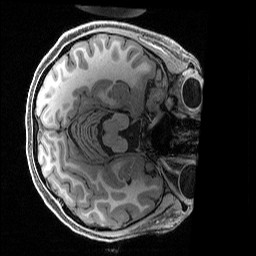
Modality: T1w
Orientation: axial
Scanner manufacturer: siemens
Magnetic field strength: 3 T
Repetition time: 2.5 s
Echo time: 0.0029 s